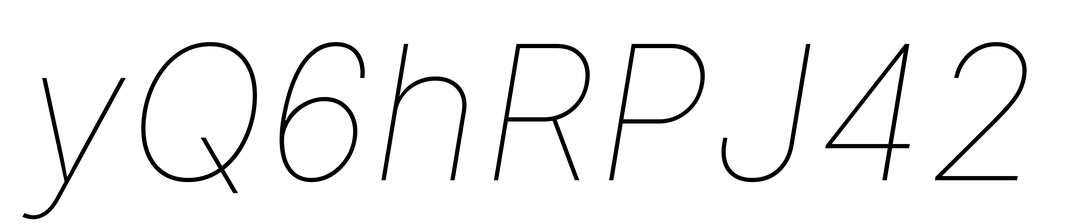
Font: Inter-Italic_Thin_Italic